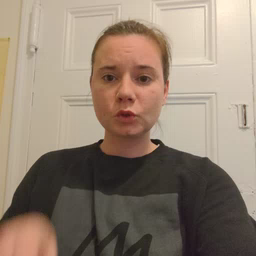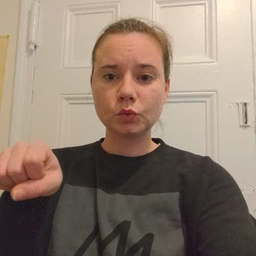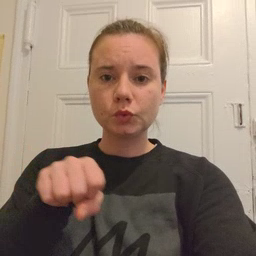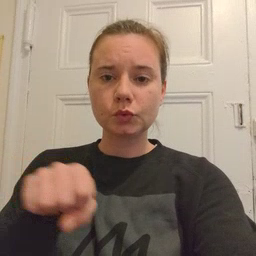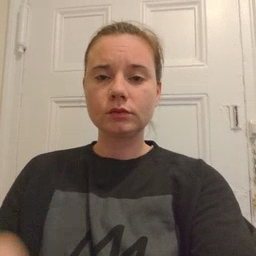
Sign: shoe